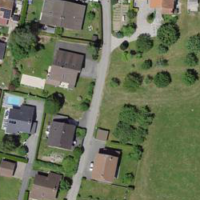
EUNIS habitat code: 55
Species observed at this site:
Prunus padus
Geum rivale